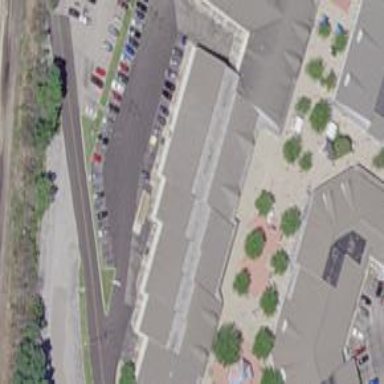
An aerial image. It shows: Retail building.